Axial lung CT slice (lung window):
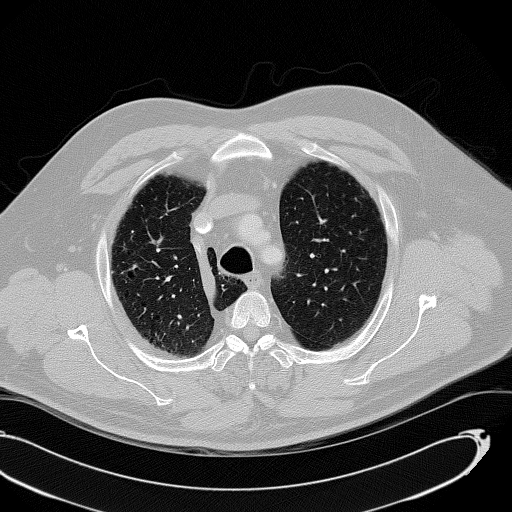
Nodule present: no